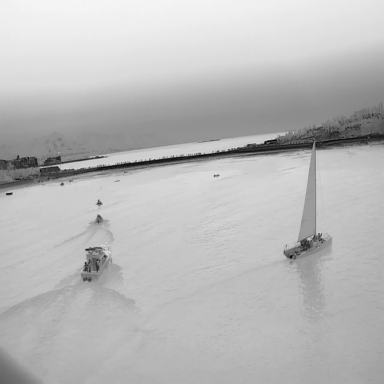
There is a bulk_carrier in the infrared image.